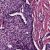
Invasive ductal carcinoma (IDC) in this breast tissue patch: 1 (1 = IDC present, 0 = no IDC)